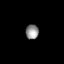
Tissue: skin
Cell type: Epithelial cells
Senescence score: 0.285
Nuclear area (px): 185
Mean DAPI intensity: 144.238